Interaction volume radius: 10 \u00c5
Interaction volume height: 10 \u00c5
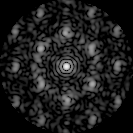
Disorder parameter: 0.5824